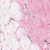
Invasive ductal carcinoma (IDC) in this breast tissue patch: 0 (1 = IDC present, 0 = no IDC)